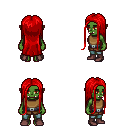
a pixel art fantasy rpg character, female body template, orc, green skin, leather chest armor, teal pants, red extra-long hairstyle, maroon shoes, four views (front, back, left, right), 2x2 character sprite sheet, small pixel art, hard edges, no anti-aliasing